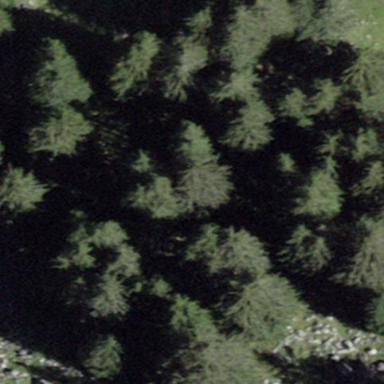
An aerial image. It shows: Forest area.